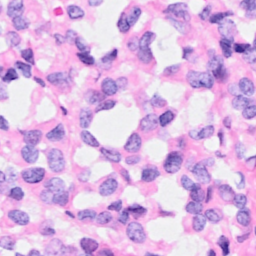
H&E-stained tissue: Breast